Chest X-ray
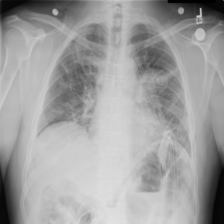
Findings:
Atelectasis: negative
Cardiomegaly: negative
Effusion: negative
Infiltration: negative
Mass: negative
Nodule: negative
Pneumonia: negative
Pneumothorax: negative
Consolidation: negative
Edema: negative
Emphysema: negative
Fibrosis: negative
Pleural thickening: negative
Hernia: negative